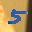
Label: 5